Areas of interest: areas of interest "Medical"
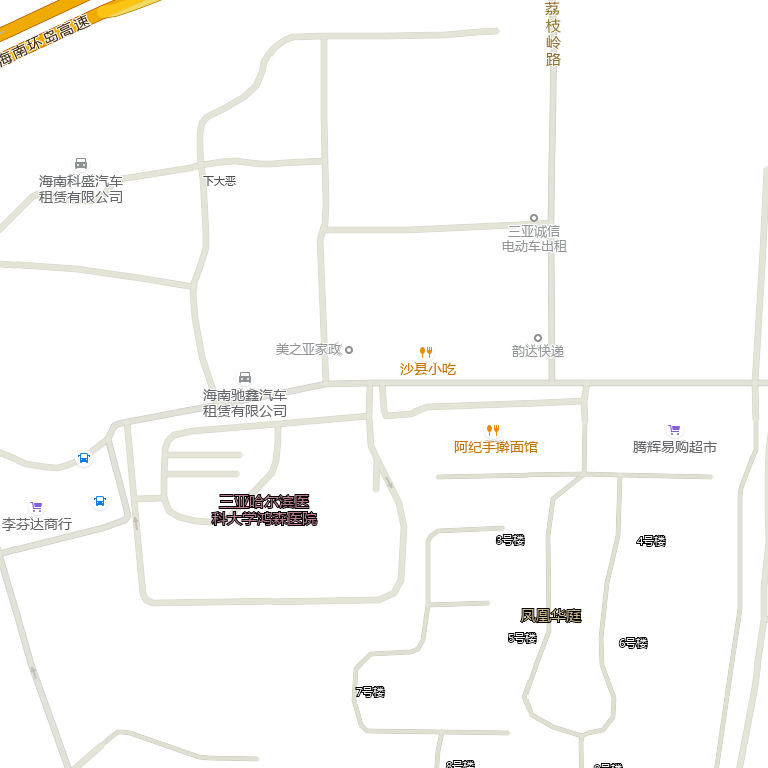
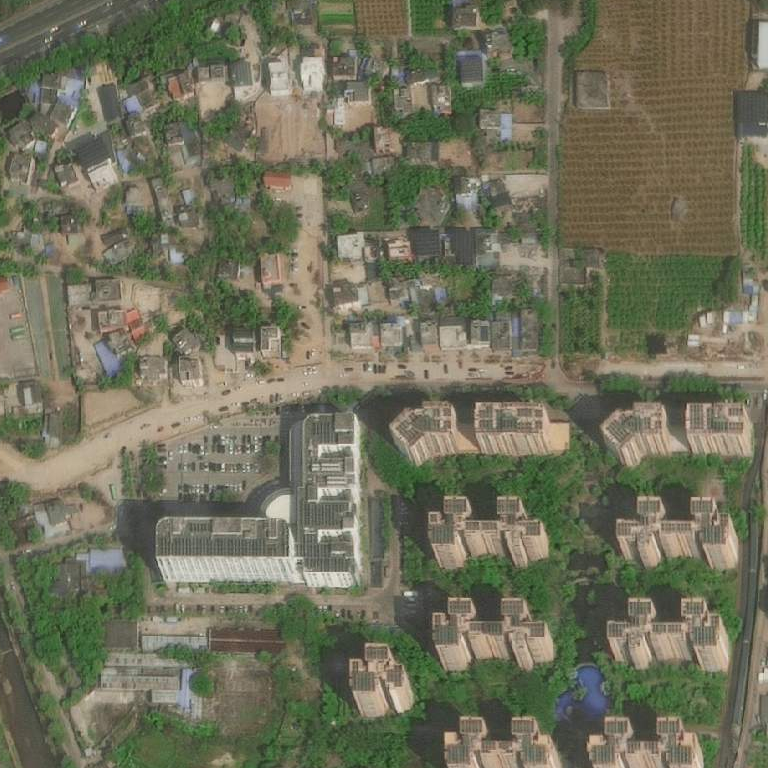